Question: I'm new to Drupal theming and have been tasked with displaying a list of articles on a front page. I have created a view and also created the custom view templates for possible overiding of the styles and markup. I have the responsive markup ready for the Drupal article contents to be displayed in. The current view displays the article image, title and body as a vertical list, I am trying to display them horizontally using the given markup. I have spent a good few hours trying to work out a way to do this but without success, any help would be appreciated. The layout is as follows:

The markup can be found here:
'''
<section class="category-row people-row container">
<h1><a href="#">Category</a></h1>
<div class="row">
<!-- medium article format-->
<article class="col-md-8 col-xs-12 article-medium pull-left"> <figure><a href="#"><img src="http://xxxx" alt="REPLACE THIS WITH STORY TITLE"></a></figure>
<div class="teaser">
<h2><a href="#">xyz</a></h2>
<p>Donec id elit non mi porta gravida at eget metus. Fusce dapibus, tellus ac cursus commodo, tortor mauris condimentum nibh, ut fermentum massa justo sit amet risus. Etiam porta sem malesuada magna mollis euismod. Donec sed odio dui. </p>
</div>
</article>
<!--small article format-->
<article class="col-md-4 col-xs-6 article-small pull-right mpu-holder">
<h2 class="hide">Advert</h2>
<div>
<img src="images/mpu.jpg" width="300" height="250" alt=""/>
</div>
</article>
<!--small article format-->
<article class="col-md-4 col-xs-6 article-small pull-right">
<figure><a href="#"><img src="http://xxxx" alt="REPLACE THIS WITH STORY TITLE"></a></figure>
<div class="teaser">
<h2><a href="#"> Etiam porta sem malesuada magna mollis euismod sem malesuada magna mollis euismod</a></h2>
<p>Donec id elit non mi porta gravida at eget metus. Fusce dapibus, tellus ac cursus commodo, tortor mauris condimentum nibh, ut fermentum massa justo sit amet risus. Etiam porta sem malesuada magna mollis euismod. Donec sed odio dui. </p>
</div>
</article>
<!-- link to category listing page-->
<div class="col-md-12 clearfix">
<a href="#" class=" more-link">More people stories &#8594;</a>
</div>
</div> <!--end row-->
</section> <!-- end container -->
'''
Thanks
Mo
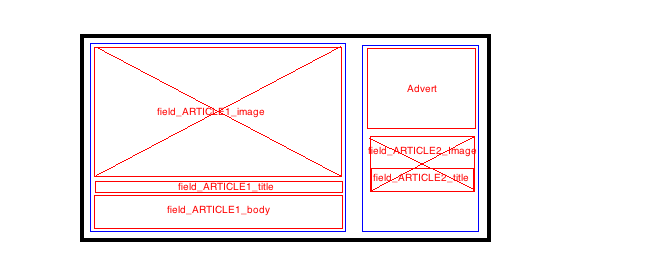
Answer: Your goal might be best achieved by creating 2 views (or more precisely, two displays for your view).
- -
You can then embed each of those displays within <URL> and feed each one a different context. That will allow you to add as many of these "sets" to your page as you wish, each displaying content from a different taxonomy term.